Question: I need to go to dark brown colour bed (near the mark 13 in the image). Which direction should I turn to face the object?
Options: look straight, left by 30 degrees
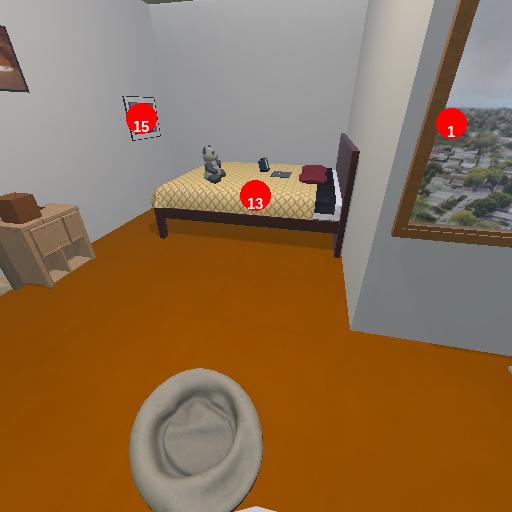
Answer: look straight